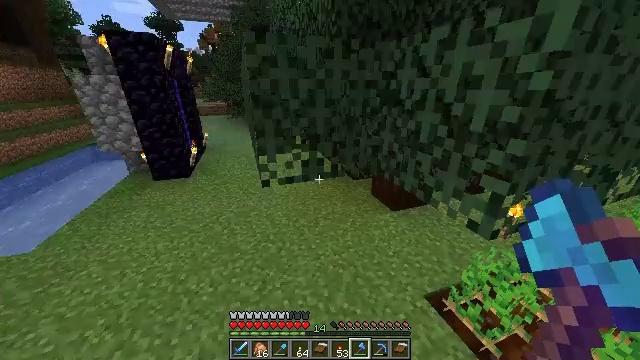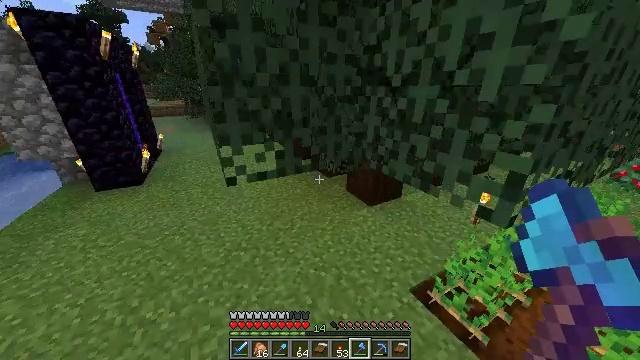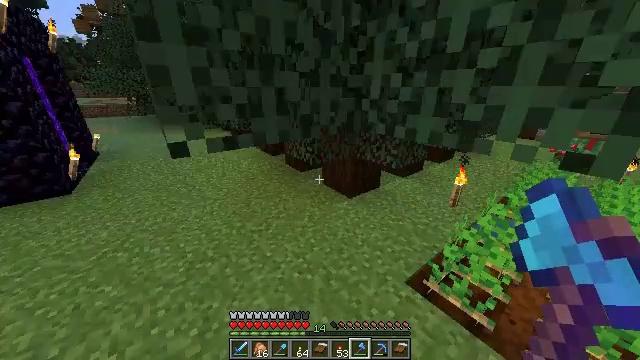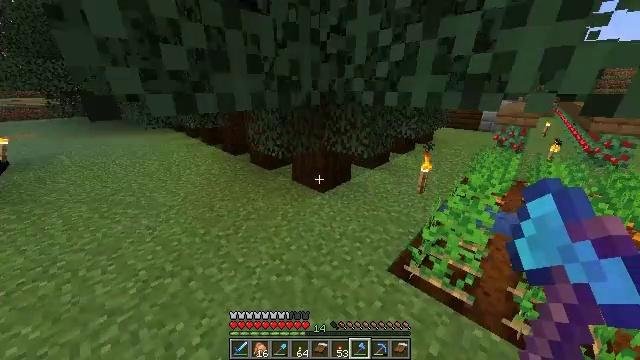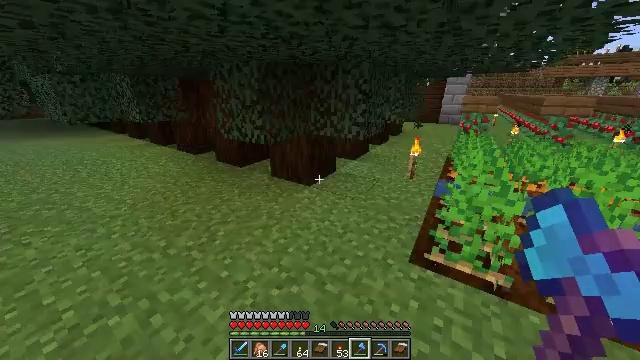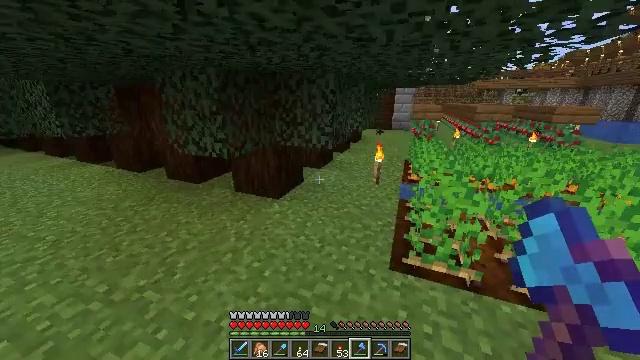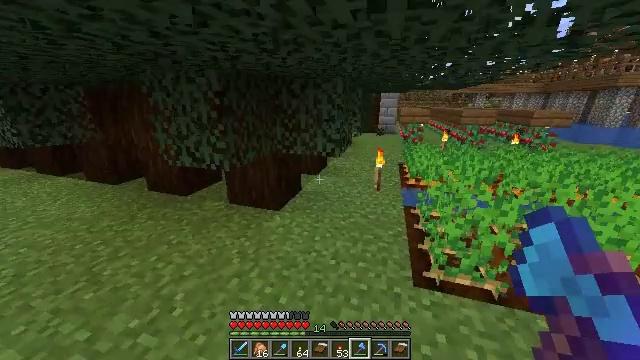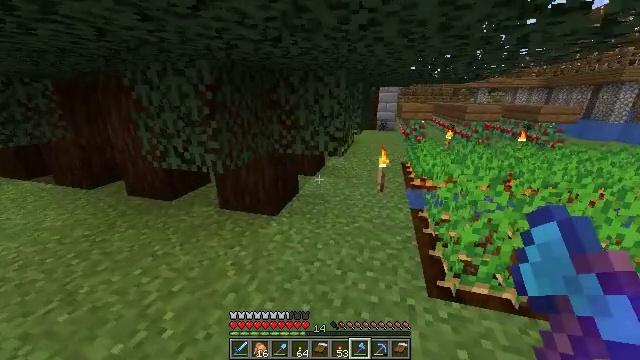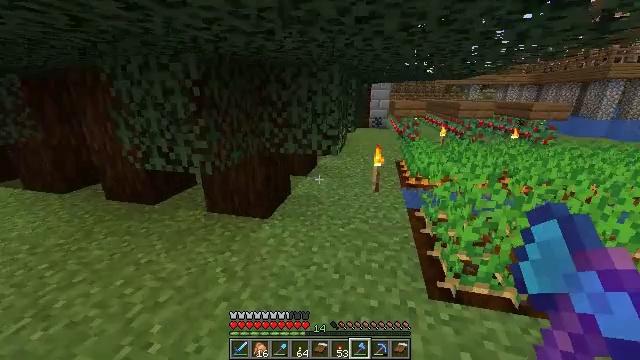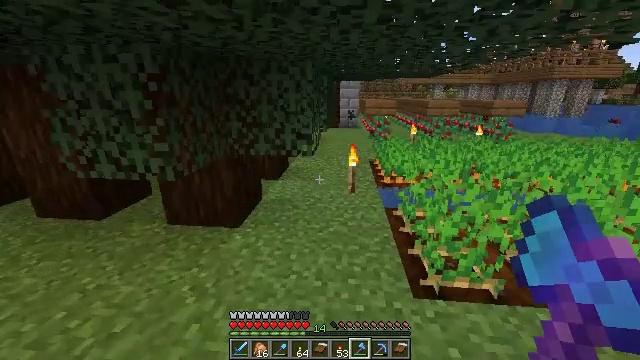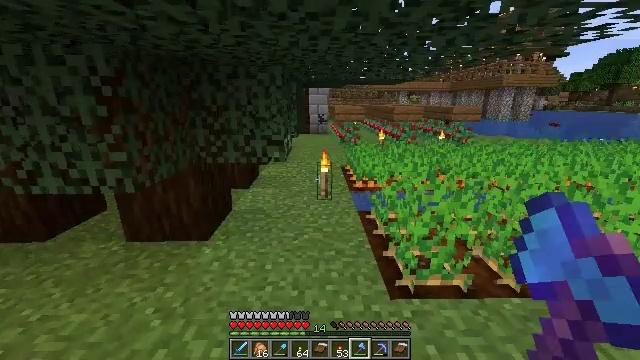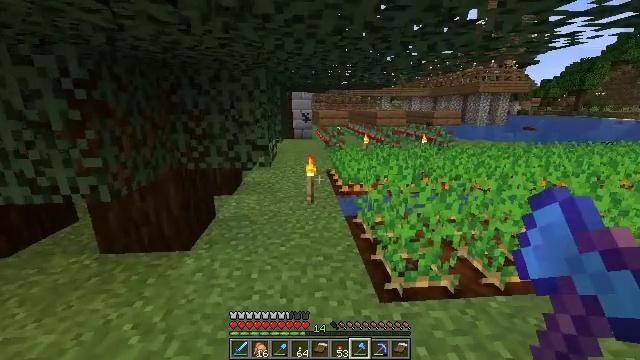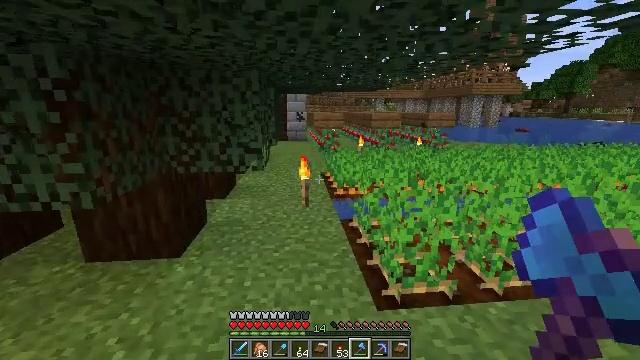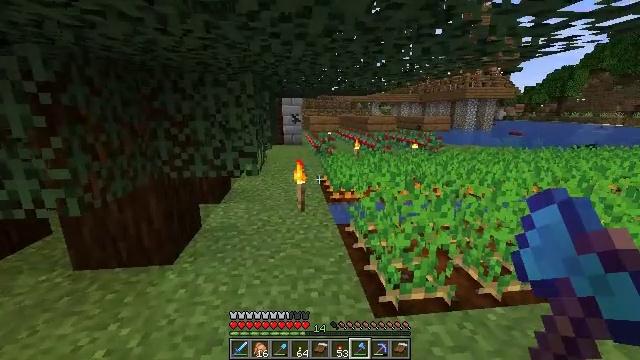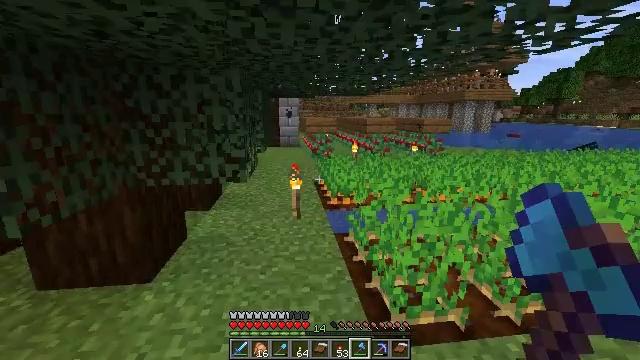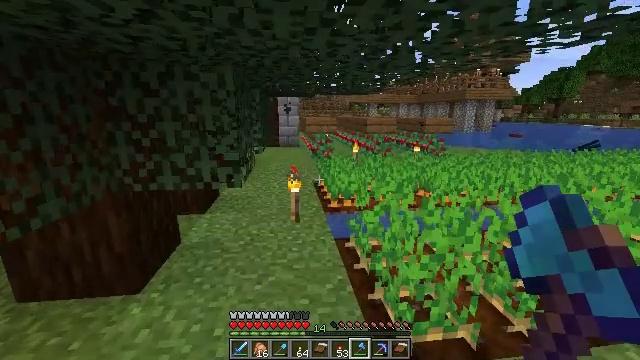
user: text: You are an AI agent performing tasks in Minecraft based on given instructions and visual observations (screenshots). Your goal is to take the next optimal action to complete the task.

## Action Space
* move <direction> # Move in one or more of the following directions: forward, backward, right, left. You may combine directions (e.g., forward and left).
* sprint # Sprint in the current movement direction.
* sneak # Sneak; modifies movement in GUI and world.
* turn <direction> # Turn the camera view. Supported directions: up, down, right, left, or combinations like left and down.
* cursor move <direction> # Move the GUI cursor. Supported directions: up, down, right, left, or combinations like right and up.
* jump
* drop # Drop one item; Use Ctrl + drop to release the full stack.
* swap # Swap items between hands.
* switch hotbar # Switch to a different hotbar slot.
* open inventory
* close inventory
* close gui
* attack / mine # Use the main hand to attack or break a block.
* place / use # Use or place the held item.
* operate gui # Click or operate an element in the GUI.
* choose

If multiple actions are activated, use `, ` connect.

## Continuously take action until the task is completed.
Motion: motion action
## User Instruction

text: Create a brown bed in the crafting grid.
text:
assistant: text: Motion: move forward and move left, turn right
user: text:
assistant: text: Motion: move forward and move left, turn right
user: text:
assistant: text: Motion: move forward and move left, turn right
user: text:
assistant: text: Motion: move forward and move left, turn right and up
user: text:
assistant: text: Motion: move forward and move left, turn right and up
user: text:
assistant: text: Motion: turn right
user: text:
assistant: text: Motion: turn right
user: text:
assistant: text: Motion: turn right
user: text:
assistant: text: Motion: turn right
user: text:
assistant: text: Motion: turn right and up
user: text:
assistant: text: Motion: turn right and up
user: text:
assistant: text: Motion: move forward, turn right
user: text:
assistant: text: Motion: move forward
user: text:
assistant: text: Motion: move forward
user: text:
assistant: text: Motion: move forward
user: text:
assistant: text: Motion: move forward
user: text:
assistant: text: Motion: move forward
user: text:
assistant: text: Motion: move forward, sprint
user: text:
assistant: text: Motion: move forward, sprint
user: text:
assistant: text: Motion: move forward, sprint, turn left
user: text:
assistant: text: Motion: move forward, turn left
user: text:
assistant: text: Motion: move forward
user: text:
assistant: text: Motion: move forward, sprint
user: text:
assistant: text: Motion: move forward, sprint
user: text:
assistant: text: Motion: move forward, sprint
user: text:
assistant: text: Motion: move forward
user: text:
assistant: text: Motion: move forward
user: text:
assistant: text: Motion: move forward, sprint
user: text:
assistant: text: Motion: move forward, sprint
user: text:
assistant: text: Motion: move forward, sprint